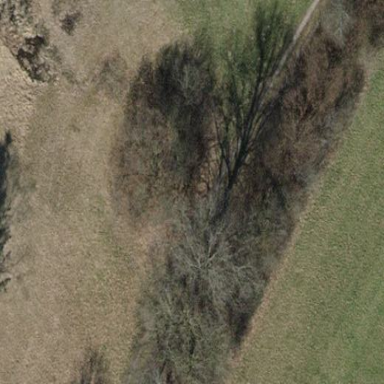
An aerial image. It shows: Deciduous broadleaved scrub.